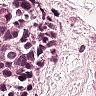
Metastatic tissue present: yes